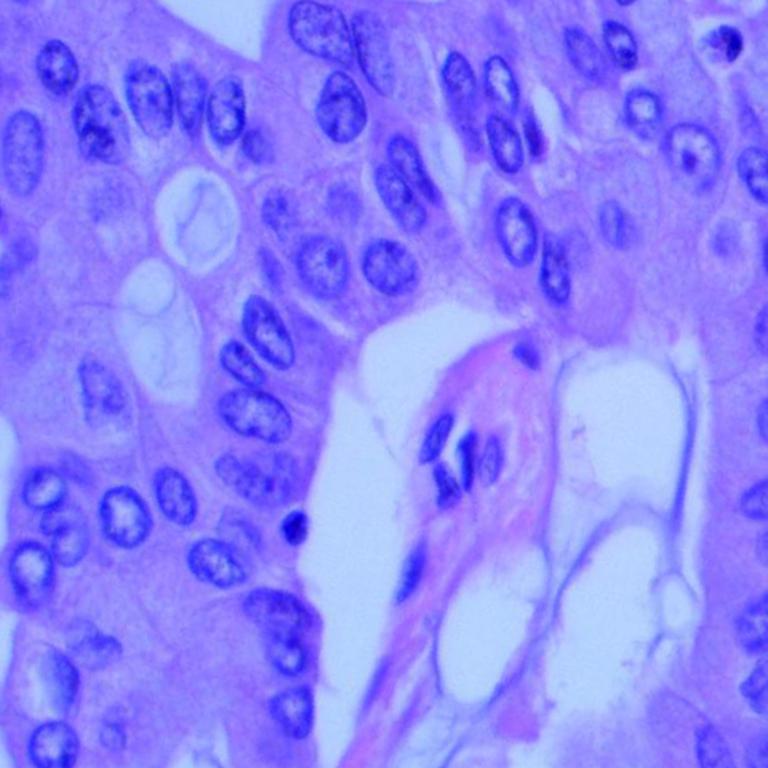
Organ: lung
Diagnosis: adenocarcinomas